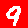
Digit: 9